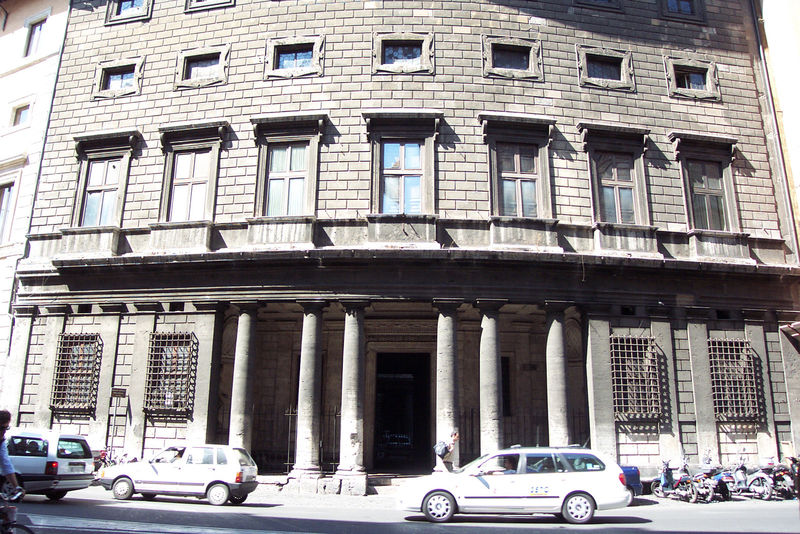
Titel: Palazzo Massimo alle Colonne
Künstler: Baldassare Peruzzi
Standort: Rom, Palazzo Massimo alle Colonne (EU - I - Latium)
Schlagwörter: mann, fenster, fussgänger, grau, hell, licht, straße, säule, säulen, tür, gebäude, haus, stein, steine, gitter, rund, modern, mauer, pilaster, auto, halle, foto, eingang, palazzo, architrav, rom, voluten, radfahrer, autos, pallazzo, portiko, motorräder, massimo alle colonne, massimo